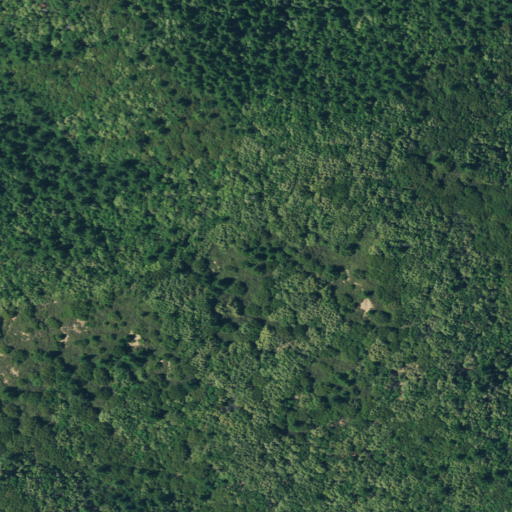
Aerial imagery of ridge(s) in California named Green Ridge containing evergreen forest and deciduous forest